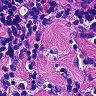
Metastatic tissue present: no